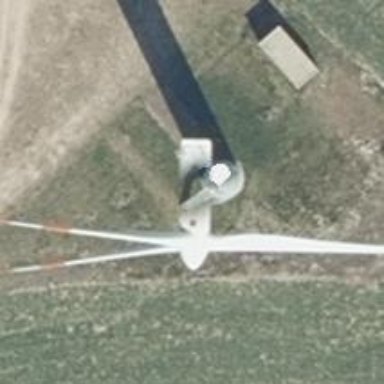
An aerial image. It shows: Wind generator powered by Vestas horizontal axis wind turbine.